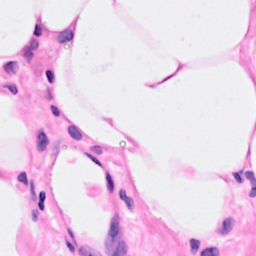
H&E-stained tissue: Breast